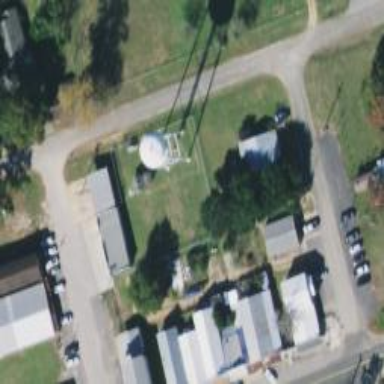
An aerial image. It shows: Water tower that is man-made.